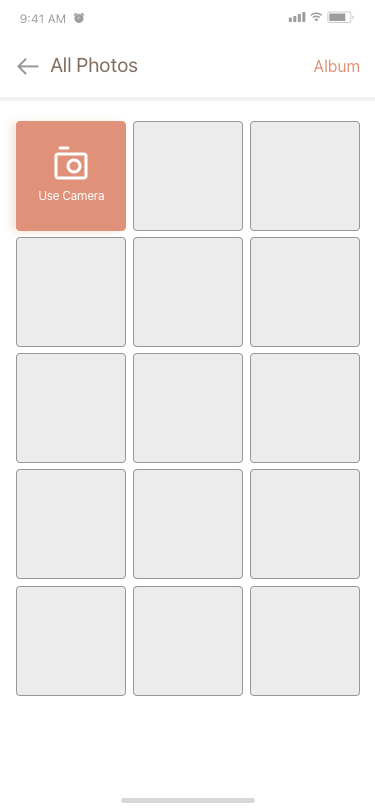
Text in this UI design:
All Photos
Use Camera
Album